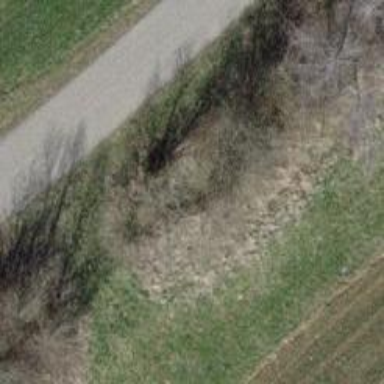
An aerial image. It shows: Culvert tunnel crossing ditch waterway.